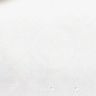
Metastatic tissue present: no